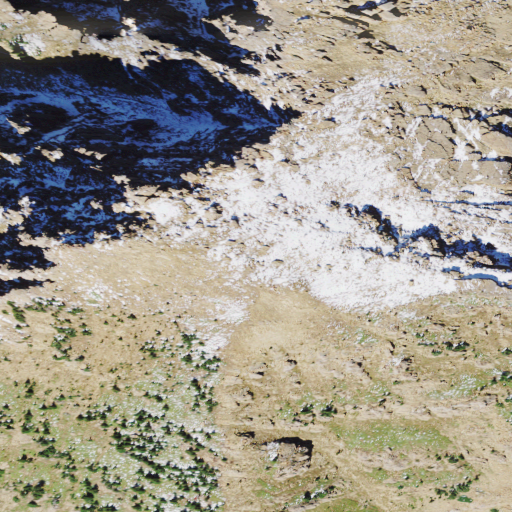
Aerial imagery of mountain in Montana named Kakashe Mountain containing barren land, evergreen forest, and shrub